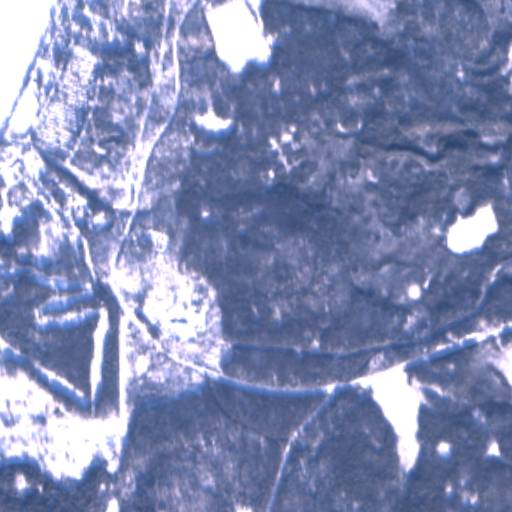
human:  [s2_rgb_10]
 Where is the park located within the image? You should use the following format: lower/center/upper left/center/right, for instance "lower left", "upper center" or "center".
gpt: The park is located in the left of the image.
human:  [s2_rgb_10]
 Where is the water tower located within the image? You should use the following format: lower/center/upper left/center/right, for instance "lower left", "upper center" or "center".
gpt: The water tower is located in the center left of the image.
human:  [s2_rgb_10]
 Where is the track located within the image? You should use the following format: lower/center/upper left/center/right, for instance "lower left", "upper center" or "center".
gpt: There is no track in the image.